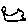
Label: cat